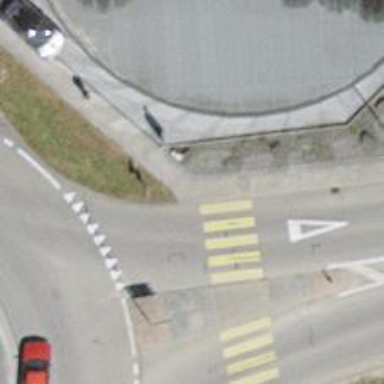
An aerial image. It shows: Asphalt sidewalk.